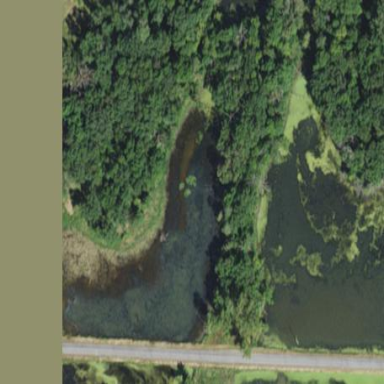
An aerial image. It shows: Pond with natural water.